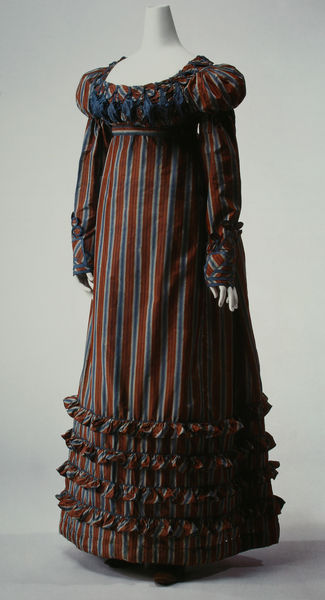
Titel: Tageskleid
Standort: Kyoto (Japan)
Institution: Kyoto Costume Institute
Schlagwörter: blau, hand, weiß, gelb, ausschnitt, braun, bunt, finger, frau, grau, hintergrund, kleid, orange, schwarz, dame, gürtel, rot, mode, arme, band, barock, kleidung, lang, spitze, stehen, ärmel, hals, hände, figur, gewand, kostüm, nachthemd, saum, schleifen, dekollete, dekoltee, puffärmel, seide, taille, japan, modell, mieder, steifen, gestreift, streifen, stufen, kordel, rüschen, naht, raffung, abendkleid, foto, fotografie, linie, manschetten, schuh, schuhspitze, bekleidung, puppe, photo, biedermeier, tageskleid, korsett, troddeln, bommel, volant, gerafft, volants, empire, baumwolle, kopflos, historisch, bodenlang, nachtkleid, nähte, décolleté, modefotografie, kyoto, kleiderpuppe, finge, theaterkostüm, aufgeplustert, brustgürtel, gesterift, schuheschuhspitze